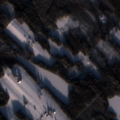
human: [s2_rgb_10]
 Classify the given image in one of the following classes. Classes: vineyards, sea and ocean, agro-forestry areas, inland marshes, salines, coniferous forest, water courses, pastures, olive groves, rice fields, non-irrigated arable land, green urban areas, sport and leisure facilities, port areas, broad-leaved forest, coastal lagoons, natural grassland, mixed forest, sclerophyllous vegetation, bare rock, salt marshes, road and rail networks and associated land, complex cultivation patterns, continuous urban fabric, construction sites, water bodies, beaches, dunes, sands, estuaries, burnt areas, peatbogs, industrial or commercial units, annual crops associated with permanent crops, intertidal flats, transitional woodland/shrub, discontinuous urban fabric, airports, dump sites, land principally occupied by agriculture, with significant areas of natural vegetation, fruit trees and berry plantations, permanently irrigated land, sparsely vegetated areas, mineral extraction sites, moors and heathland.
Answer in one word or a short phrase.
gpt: non-irrigated arable land, coniferous forest, mixed forest, transitional woodland/shrub, water bodies